Field crop: maize
Growth stage: 2
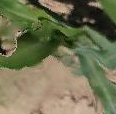
Species: maize